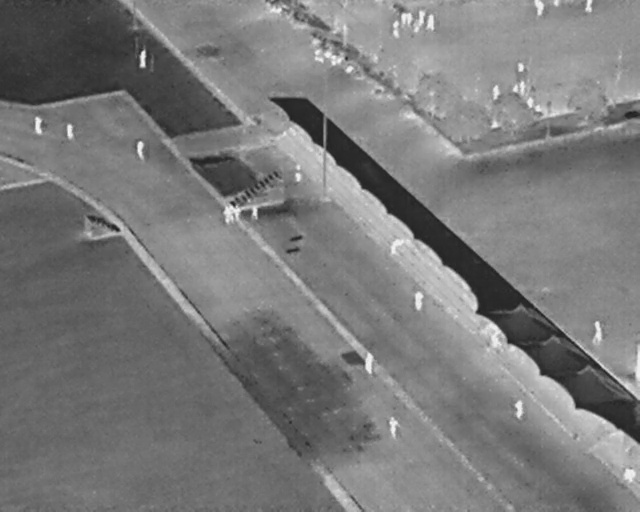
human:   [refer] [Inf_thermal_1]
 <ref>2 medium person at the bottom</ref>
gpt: <box>[[55, 69, 59, 71, 2], [59, 82, 63, 84, 2]]</box>

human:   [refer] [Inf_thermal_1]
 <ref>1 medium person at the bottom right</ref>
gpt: <box>[[79, 79, 82, 80, 2]]</box>

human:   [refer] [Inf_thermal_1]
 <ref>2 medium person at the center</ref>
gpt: <box>[[63, 57, 67, 59, 2], [44, 33, 48, 34, 2]]</box>

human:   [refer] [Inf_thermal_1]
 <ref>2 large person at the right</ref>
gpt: <box>[[74, 64, 79, 67, 2], [91, 63, 95, 66, 2]]</box>

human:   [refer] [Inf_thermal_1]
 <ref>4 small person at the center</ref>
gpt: <box>[[38, 40, 41, 41, 2], [35, 40, 38, 42, 2], [34, 41, 37, 42, 2], [34, 41, 36, 42, 2]]</box>

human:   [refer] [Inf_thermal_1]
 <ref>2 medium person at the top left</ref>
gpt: <box>[[20, 28, 23, 30, 2], [4, 23, 7, 25, 2]]</box>

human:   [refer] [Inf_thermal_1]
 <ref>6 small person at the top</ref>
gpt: <box>[[60, 4, 63, 6, 2], [61, 3, 64, 4, 2], [62, 3, 65, 4, 2], [63, 4, 66, 5, 2], [64, 2, 67, 3, 2], [65, 3, 68, 5, 2]]</box>

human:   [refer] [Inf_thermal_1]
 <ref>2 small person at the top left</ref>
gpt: <box>[[9, 24, 12, 26, 2], [20, 10, 23, 12, 2]]</box>

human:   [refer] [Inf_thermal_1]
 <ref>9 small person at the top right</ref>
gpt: <box>[[76, 17, 78, 18, 2], [80, 12, 82, 13, 2], [83, 1, 85, 2, 2], [90, 0, 93, 2, 2], [86, 0, 87, 1, 2], [79, 16, 81, 17, 2], [80, 16, 82, 17, 2], [81, 19, 83, 20, 2], [83, 20, 85, 21, 2]]</box>